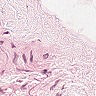
Metastatic tissue present: no